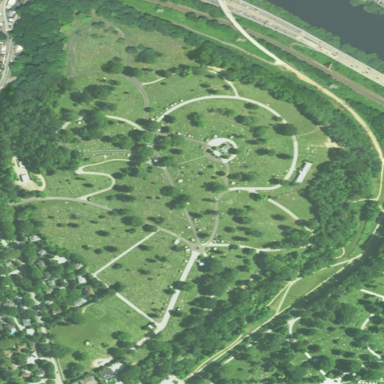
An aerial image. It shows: Cemetery.